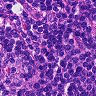
Metastatic tissue present: no